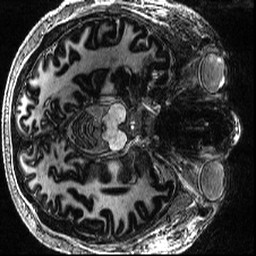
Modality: T1w
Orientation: axial
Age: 33
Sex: male
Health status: healthy
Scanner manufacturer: siemens
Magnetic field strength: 7 T
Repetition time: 4.3 s
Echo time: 0.00227 s